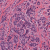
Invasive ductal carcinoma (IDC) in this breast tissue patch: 1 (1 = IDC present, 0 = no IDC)